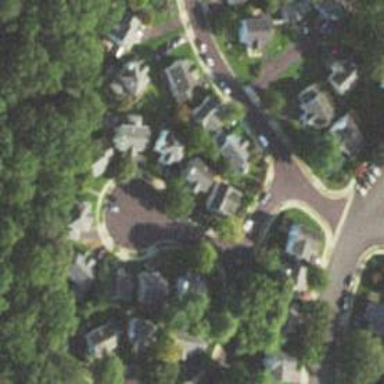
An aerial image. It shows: Residential road with asphalt surface and separate sidewalk.